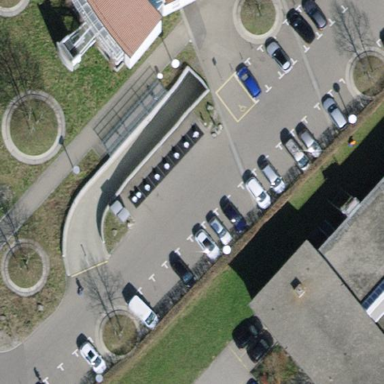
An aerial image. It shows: Parking area with asphalt surface.